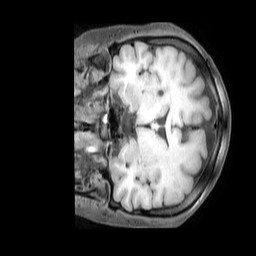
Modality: T1w
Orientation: coronal
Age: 68
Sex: female
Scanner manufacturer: philips
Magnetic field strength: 3 T
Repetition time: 0.6 s
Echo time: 0.02833 s